Question: I got sqlite database where I store some infos.
'''
ID NUMBER posX posY
1 232342 235 346
2 <PHONE> 344 123
3 23 124 157
'''
I created drag and drop onTouchlistener and it works perfectly and as you see, it stores some infos in database.
'''
mCurX = (int) event.getX();
mCurY = (int) event.getY();
'''
'''
final String sql = "INSERT or REPLACE INTO number_dash (numbers, X, Y) VALUES ('"+Dropped.getText()+ "', '"+ mCurX+ "', '"+ mCurY + "')";
db.execSQL(sql);
'''
after insert in my database I use statement and it also works perfectly.
'''
Cursor newQuery = db.query("number_dash",null, null, null, null, null, null,null);
if (newQuery.moveToFirst()) {
do {
int ID = Integer.parseInt(newQuery.getString(0));
String number = newQuery.getString(1);
float X = Integer.parseInt(newQuery.getString(2)) - 40;
float Y = Integer.parseInt(newQuery.getString(3)) - 40;
TX = new TextView(MainActivity.this);
TX.setOnTouchListener(new ChoiceTouchListener());
TX.setText(number);
TX.setId(ID);
TX.setX(X);
TX.setY(Y);
TX.setTextColor(Color.parseColor("#FFFFFF"));
} while (newQuery.moveToNext());
}
'''
I thought almost finished my project when I wrote
if I Touch Texview again and dragg in another place (in ) my update statement works well, but the old Texview also stays there.

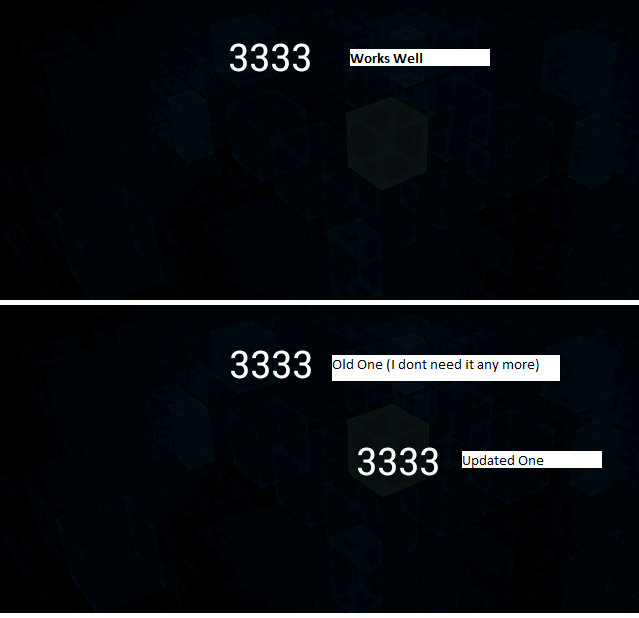
Answer: If i understood well you don't want to have duplicate values on screen right? To avoid that you could have an empty array and before you want to add value (touchlistener) you can add if statement.. something like this :
'''
if (!array.contains(value)) {
array.add(value);
}
'''
This if will keep adding textviews as long as they don't have same number..